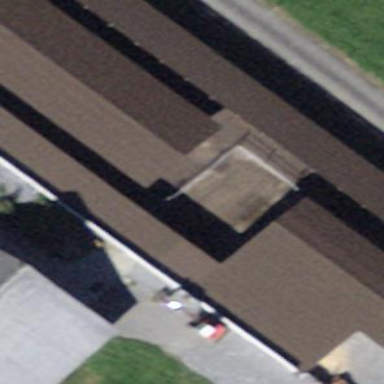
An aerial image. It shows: Building.